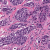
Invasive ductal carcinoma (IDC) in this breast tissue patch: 0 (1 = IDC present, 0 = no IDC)